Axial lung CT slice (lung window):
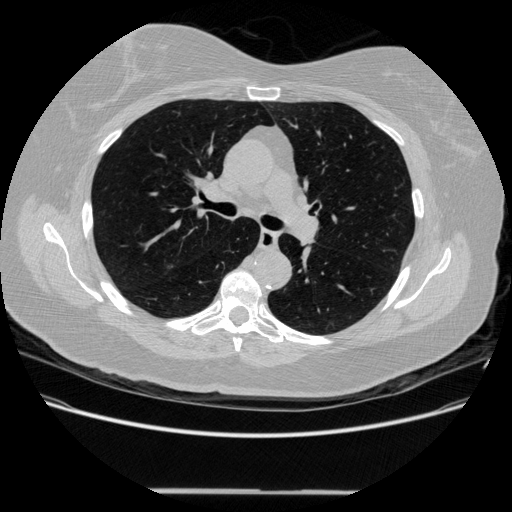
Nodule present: yes
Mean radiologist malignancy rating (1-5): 4.667